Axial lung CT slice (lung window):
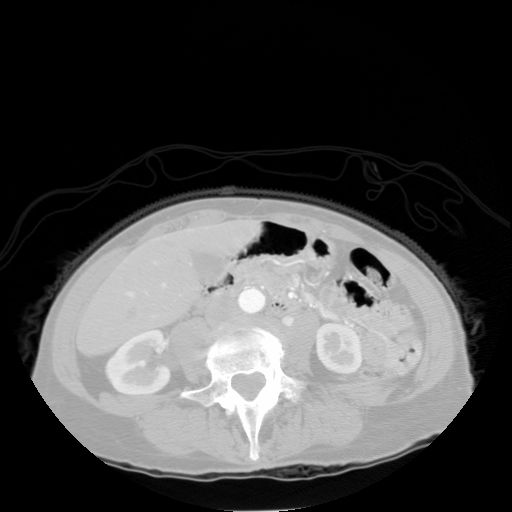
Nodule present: no